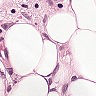
Metastatic tissue present: yes